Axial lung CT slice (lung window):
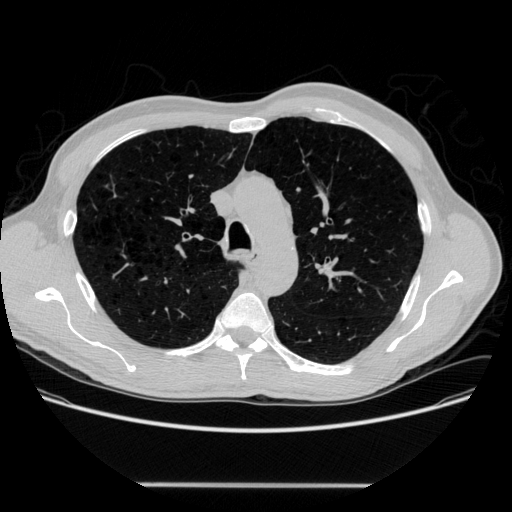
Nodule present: no